【题型】填空题　【知识点】平面几何　【难度】medium
方形纸片 $ABCD$， $M$ 为 $AD$ 边的中点，将纸片沿 $BM$，$CM$ 折叠，使点 $A$ 落在点 $A_1$ 处，点 $D$ 落在点 $D_1$ 处，若 $\angle 1 = 28^\circ$，则 $\angle BMC =$ \underline{\hspace{2cm}}.

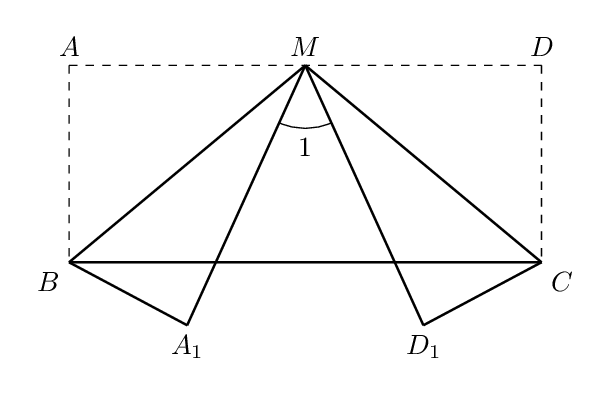
【解答】
\noindent \textbf{【答案】} $104^\circ / 104$ 度

\vspace{0.5em}
\noindent \textbf{【分析】} 本题考查了折叠的性质，由折叠的性质可得：$\angle AMB = \angle A_1MB$，$\angle CMD = \angle CMD_1$，由平角的定义计算出 $\angle AMB + \angle A_1MB + \angle DMC + \angle D_1MC = 152^\circ$，从而得出 $\angle A_1MB + \angle D_1MC = 76^\circ$，最后由 $\angle BMC = \angle 1 + \angle A_1MB + \angle D_1MC$ 进行计算即可，熟练掌握折叠的性质是解此题的关键。

\vspace{0.5em}
\noindent \textbf{【详解】} 解：由折叠的性质可得：$\angle AMB = \angle A_1MB$，$\angle CMD = \angle CMD_1$，

$\because \angle AMB + \angle A_1MB + \angle 1 + \angle CMD + \angle CMD_1 = 180^\circ$， $\angle 1 = 28^\circ$，

$\therefore \angle AMB + \angle A_1MB + \angle DMC + \angle D_1MC = 180^\circ - \angle 1 = 152^\circ$，

$\therefore \angle A_1MB + \angle D_1MC = \frac{1}{2} \times 152^\circ = 76^\circ$，

$\therefore \angle BMC = \angle 1 + \angle A_1MB + \angle D_1MC = 28^\circ + 76^\circ = 104^\circ$，

故答案为：$104^\circ$.